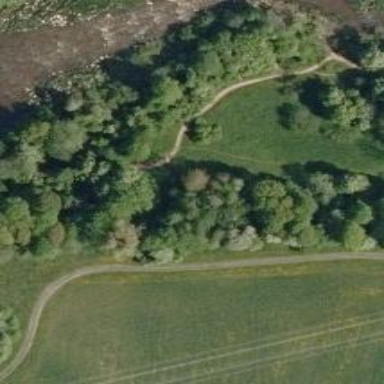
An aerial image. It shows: Path designated as portage way for whitewater activities.